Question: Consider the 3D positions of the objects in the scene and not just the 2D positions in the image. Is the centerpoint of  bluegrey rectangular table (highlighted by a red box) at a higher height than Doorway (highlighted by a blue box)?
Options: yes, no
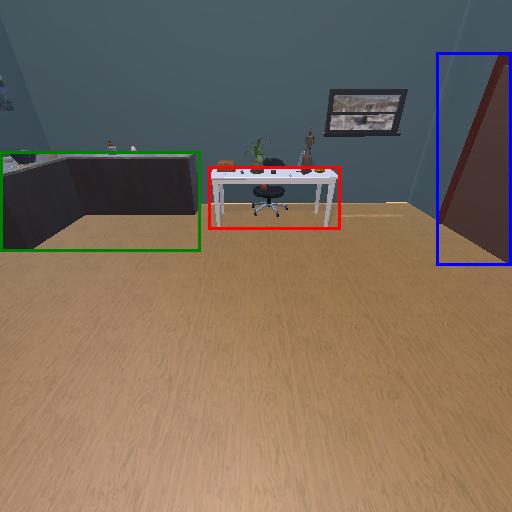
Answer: yes